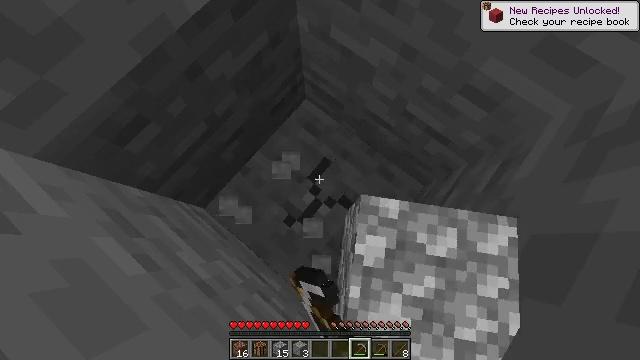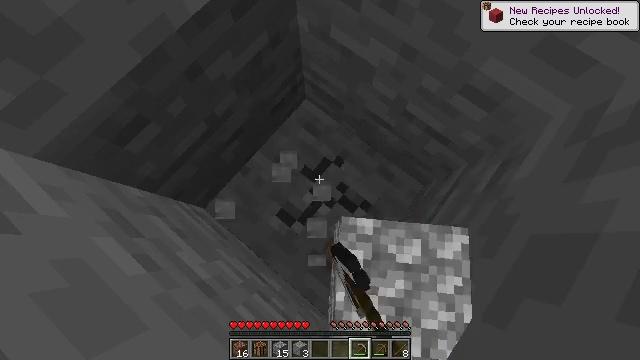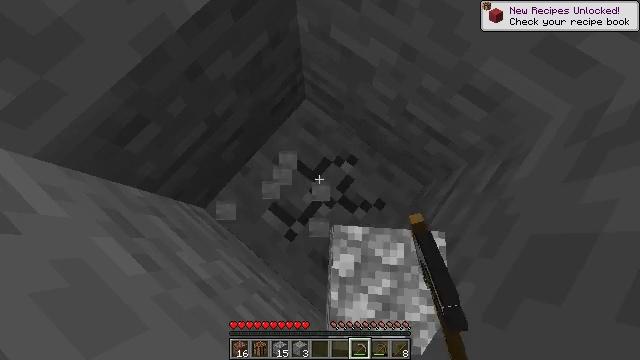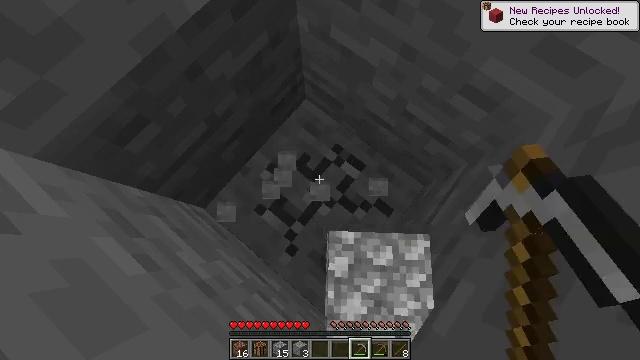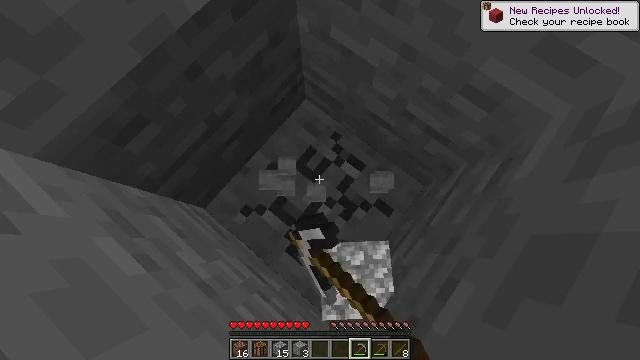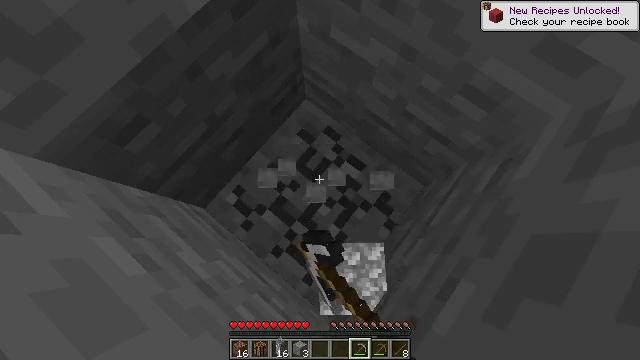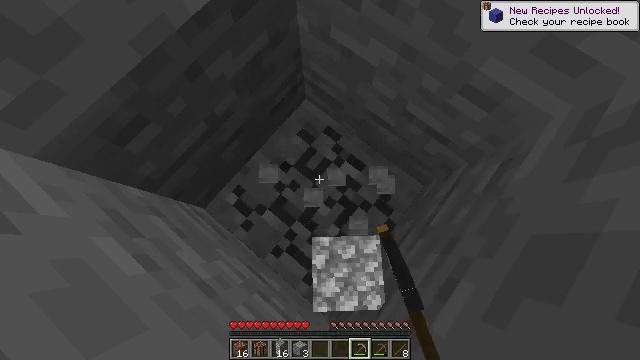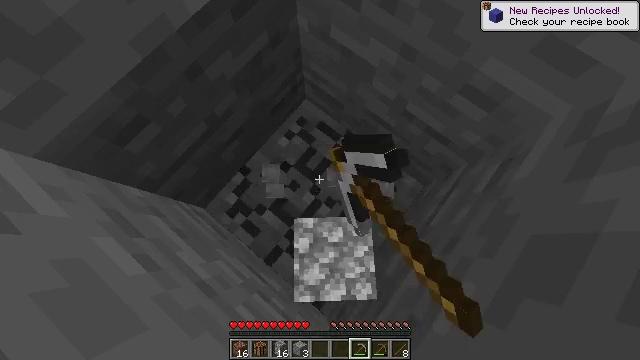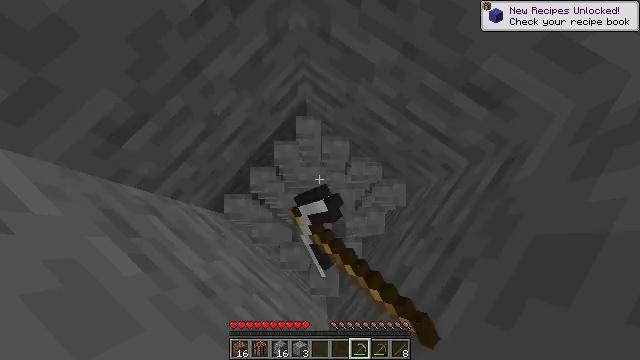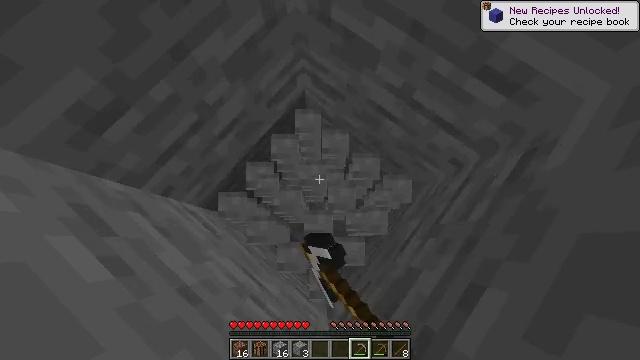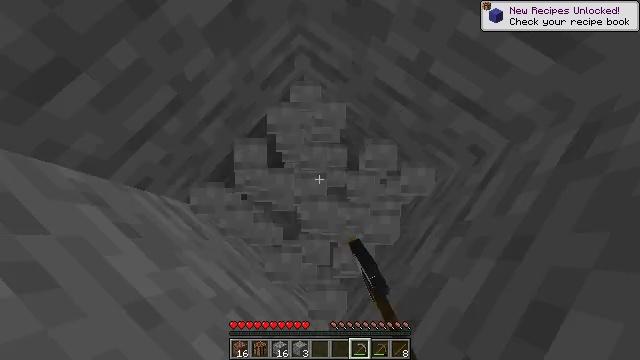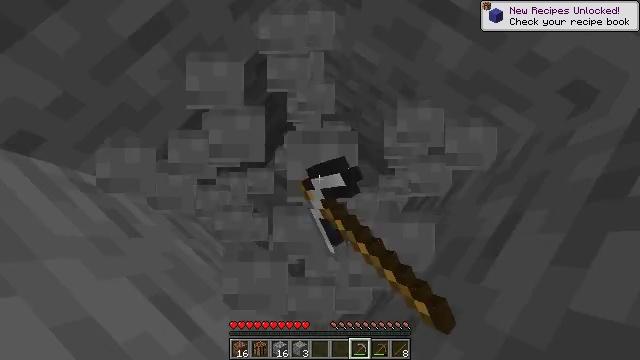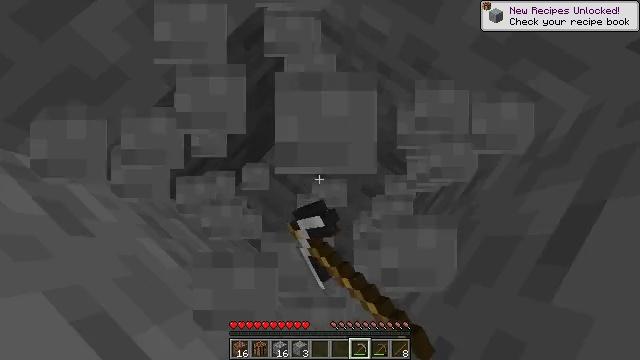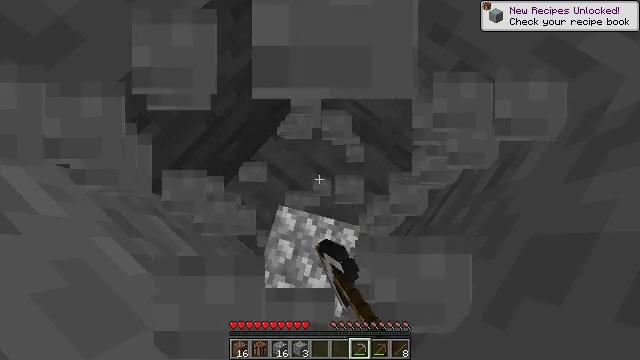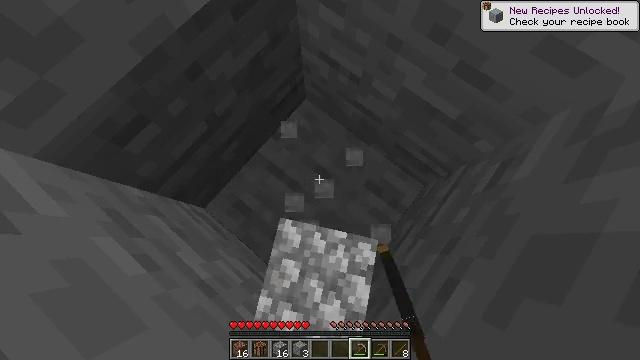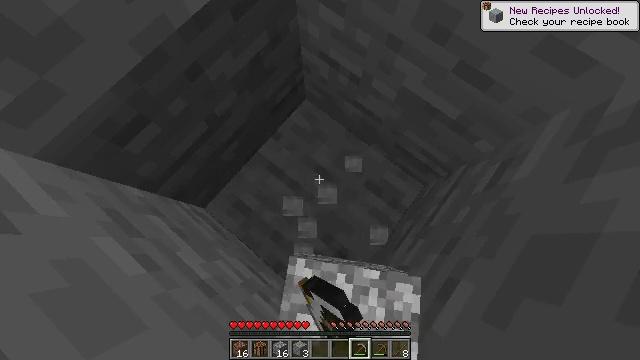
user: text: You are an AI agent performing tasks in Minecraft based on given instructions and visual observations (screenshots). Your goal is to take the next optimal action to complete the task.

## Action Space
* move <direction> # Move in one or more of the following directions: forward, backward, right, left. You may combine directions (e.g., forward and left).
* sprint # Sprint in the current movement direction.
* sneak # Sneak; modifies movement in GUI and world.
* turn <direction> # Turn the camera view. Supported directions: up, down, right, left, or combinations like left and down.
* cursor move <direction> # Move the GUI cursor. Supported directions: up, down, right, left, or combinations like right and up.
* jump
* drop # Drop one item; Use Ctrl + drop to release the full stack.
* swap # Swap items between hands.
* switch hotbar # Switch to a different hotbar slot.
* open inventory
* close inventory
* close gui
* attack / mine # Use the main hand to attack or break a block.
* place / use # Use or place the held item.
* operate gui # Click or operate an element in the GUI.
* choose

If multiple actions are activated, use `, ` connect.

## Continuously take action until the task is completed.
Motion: motion action
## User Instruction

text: Break the stone block.
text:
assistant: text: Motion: attack / mine
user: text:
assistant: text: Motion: attack / mine
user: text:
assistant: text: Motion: attack / mine
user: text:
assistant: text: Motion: attack / mine
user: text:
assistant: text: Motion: attack / mine
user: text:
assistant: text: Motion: attack / mine
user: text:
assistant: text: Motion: attack / mine
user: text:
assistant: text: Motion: attack / mine
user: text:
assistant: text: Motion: attack / mine
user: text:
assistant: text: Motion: attack / mine
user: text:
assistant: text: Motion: attack / mine
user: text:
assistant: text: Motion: attack / mine
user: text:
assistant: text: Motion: attack / mine
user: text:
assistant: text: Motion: attack / mine
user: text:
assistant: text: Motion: attack / mine
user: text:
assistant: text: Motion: attack / mine
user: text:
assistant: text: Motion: attack / mine
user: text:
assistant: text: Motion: attack / mine
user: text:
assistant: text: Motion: attack / mine
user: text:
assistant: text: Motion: attack / mine
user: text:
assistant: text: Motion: attack / mine
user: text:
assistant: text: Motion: attack / mine
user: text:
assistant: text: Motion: attack / mine
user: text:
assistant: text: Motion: attack / mine
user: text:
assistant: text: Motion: attack / mine
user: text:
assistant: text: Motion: attack / mine
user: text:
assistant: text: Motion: attack / mine
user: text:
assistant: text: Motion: attack / mine
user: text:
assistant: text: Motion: attack / mine
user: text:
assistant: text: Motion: attack / mine